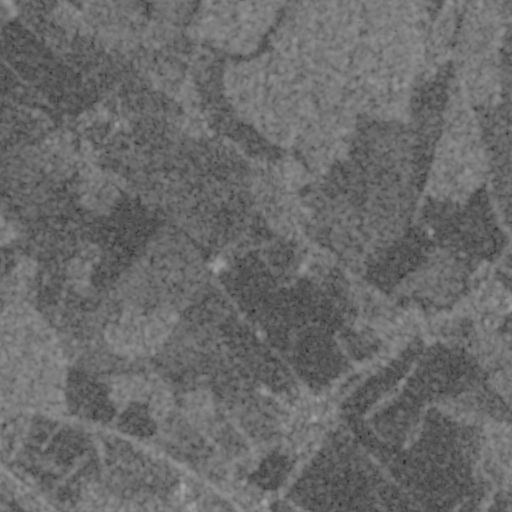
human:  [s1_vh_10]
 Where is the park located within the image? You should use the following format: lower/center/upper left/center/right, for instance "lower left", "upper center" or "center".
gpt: The park is located in the lower of the image.
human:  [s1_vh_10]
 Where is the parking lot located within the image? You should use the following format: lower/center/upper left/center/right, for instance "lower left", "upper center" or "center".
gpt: The parking lot is located in the lower left of the image.
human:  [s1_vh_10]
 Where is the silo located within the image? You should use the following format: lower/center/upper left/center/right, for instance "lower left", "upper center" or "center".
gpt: The silo is located in the lower left of the image.
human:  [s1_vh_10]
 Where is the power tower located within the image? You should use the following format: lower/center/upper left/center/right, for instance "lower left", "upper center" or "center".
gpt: There is no power tower in the image.

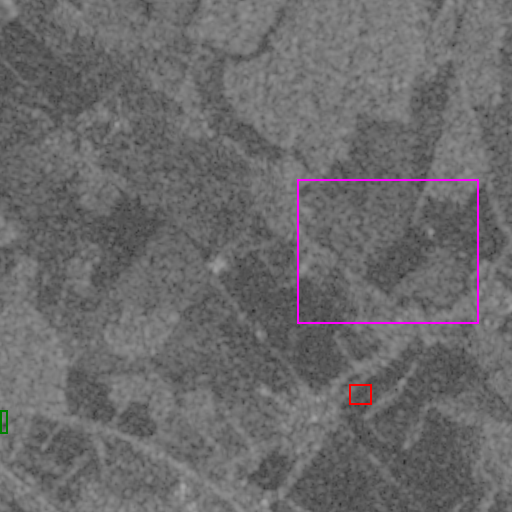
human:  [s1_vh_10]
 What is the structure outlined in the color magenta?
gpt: The structure outlined in magenta is a crop field.
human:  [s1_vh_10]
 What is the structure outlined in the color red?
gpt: The structure outlined in red is a park.
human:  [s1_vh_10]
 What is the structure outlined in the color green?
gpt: The structure outlined in green is a parking lot.
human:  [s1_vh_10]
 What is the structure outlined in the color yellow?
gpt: There is no yellow outline.